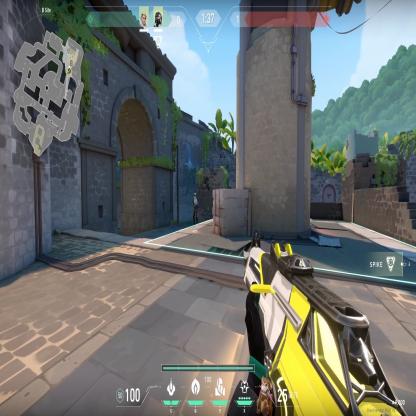
Label: teammate